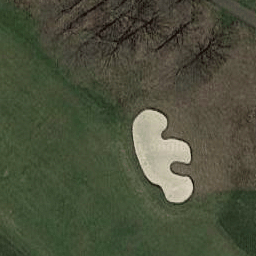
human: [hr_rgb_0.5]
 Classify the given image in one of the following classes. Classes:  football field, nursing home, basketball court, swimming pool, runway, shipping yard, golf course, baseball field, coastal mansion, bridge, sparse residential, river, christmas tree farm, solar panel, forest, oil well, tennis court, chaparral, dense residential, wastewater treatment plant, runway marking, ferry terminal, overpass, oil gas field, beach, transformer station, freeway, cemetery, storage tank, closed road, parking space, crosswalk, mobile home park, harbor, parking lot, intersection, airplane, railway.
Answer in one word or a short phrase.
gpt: golf course